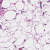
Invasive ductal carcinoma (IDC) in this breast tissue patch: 0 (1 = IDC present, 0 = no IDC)